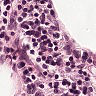
Metastatic tissue present: no